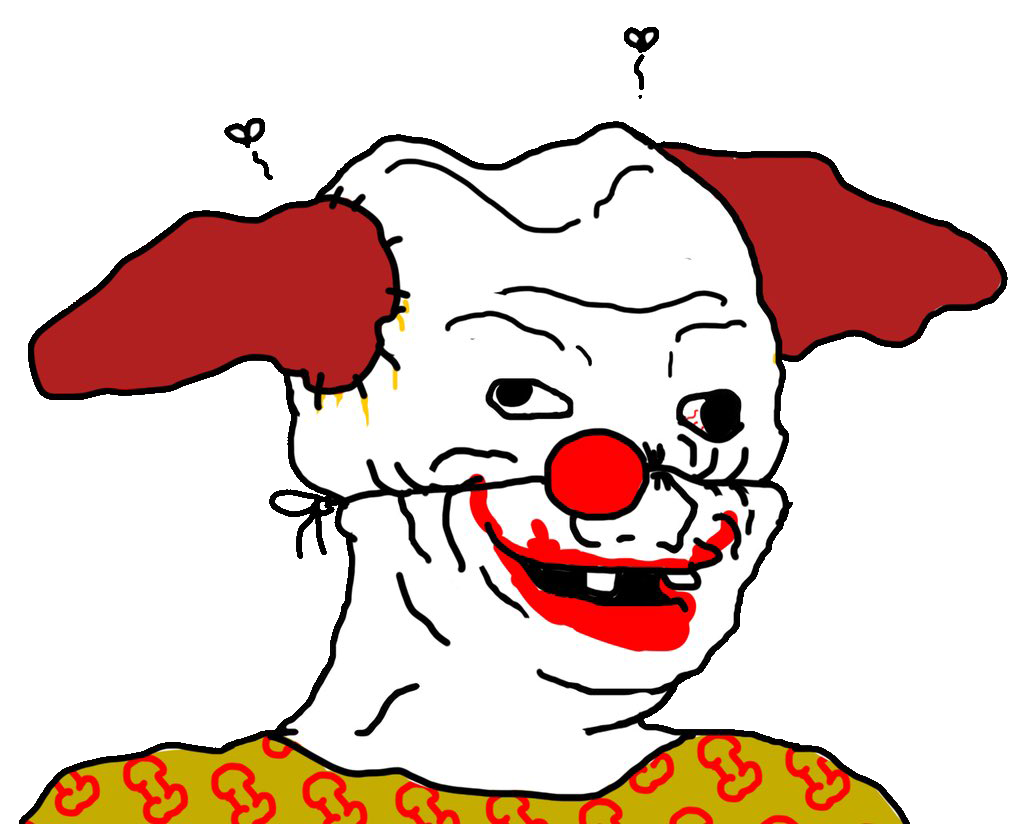
Label: 5_Brainlet